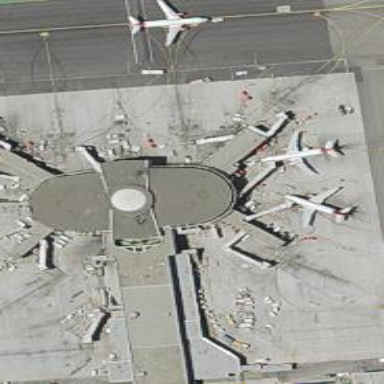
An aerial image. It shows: Airport gate.